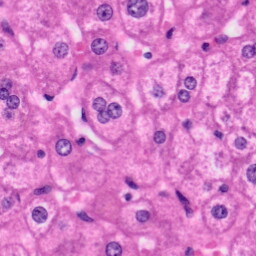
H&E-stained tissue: Liver